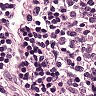
Metastatic tissue present: no